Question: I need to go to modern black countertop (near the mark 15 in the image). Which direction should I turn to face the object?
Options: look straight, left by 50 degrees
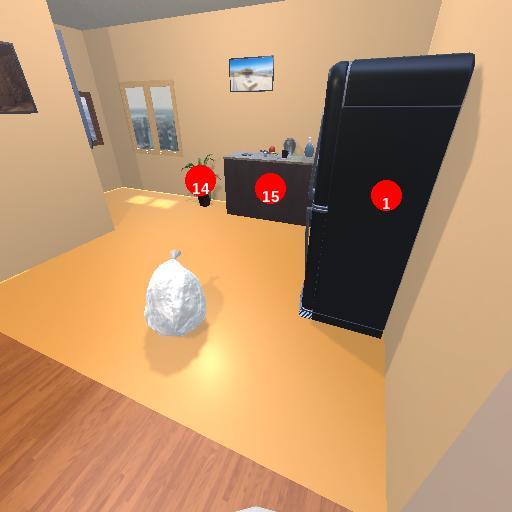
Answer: look straight